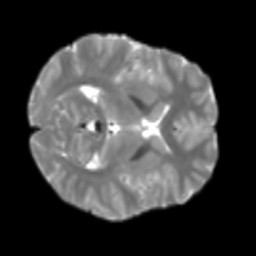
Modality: T2w
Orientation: axial
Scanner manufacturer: siemens
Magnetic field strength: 3 T
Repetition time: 4 s
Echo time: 0.0594 s